Field crop: maize
Growth stage: 2
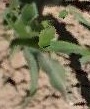
Species: maize